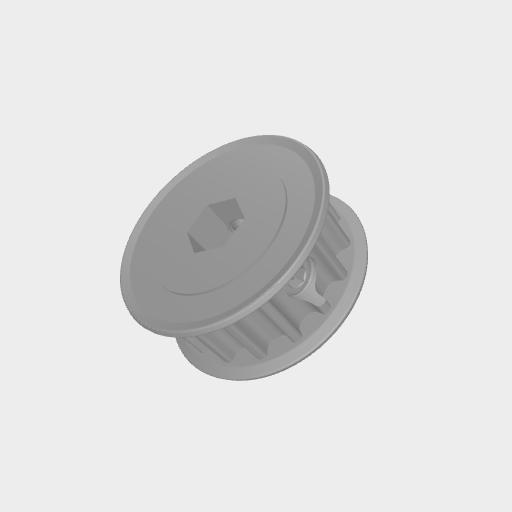
Part: Pulley8ID16T